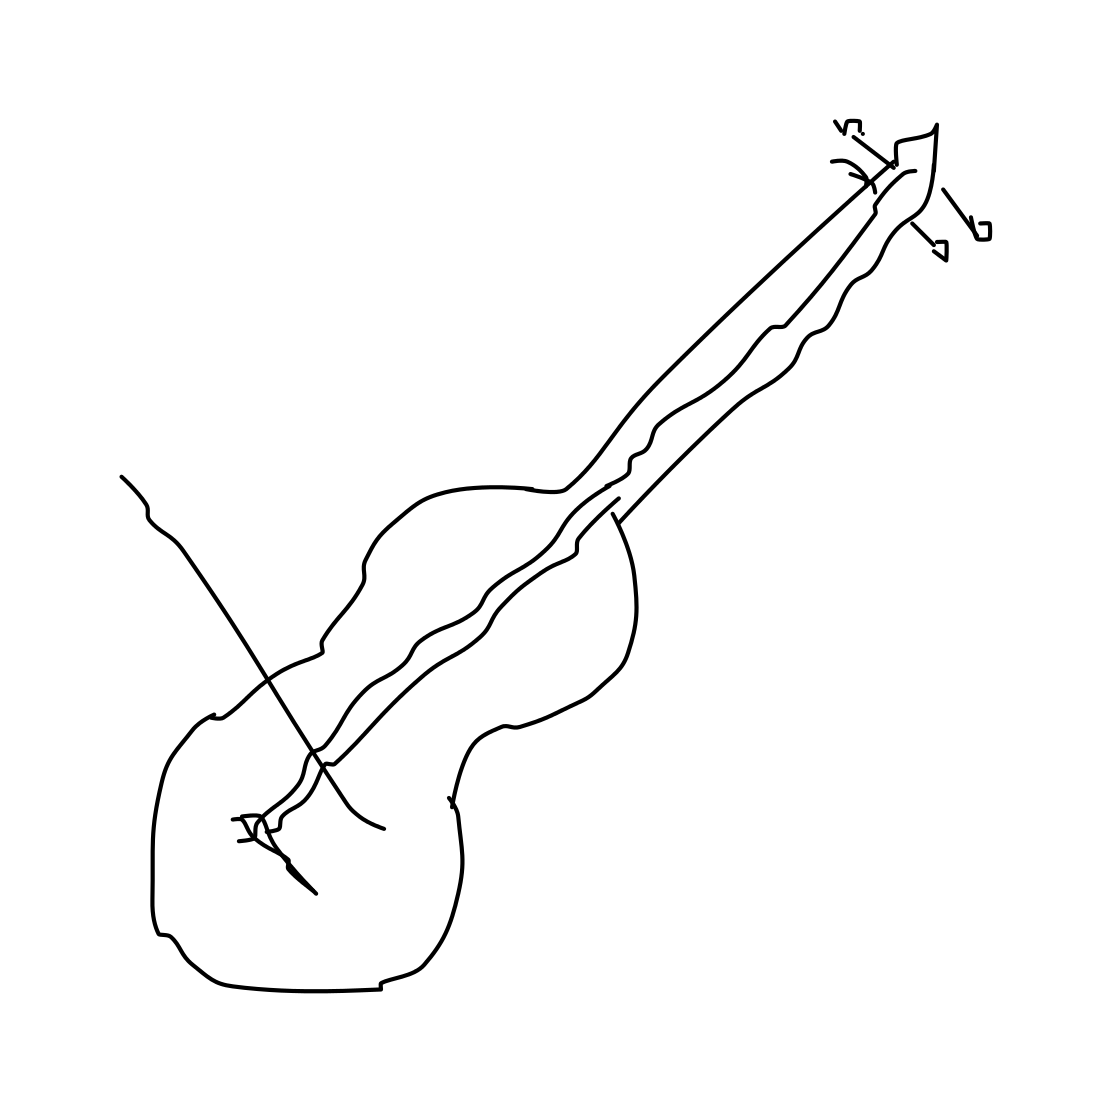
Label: violin